Question: I want to display an 'image' to be 'fullscreen' :
'''
public class PhotoPleinEcranActivity extends Activity {
private Bundle data;
private ImageView img;
@Override
public void onCreate(Bundle savedInstanceState) {
super.onCreate(savedInstanceState);
requestWindowFeature(Window.FEATURE_NO_TITLE);
getWindow().setFlags(WindowManager.LayoutParams.FLAG_FULLSCREEN, WindowManager.LayoutParams.FLAG_FULLSCREEN);
setContentView(R.layout.photo_plein_ecran);
img = (ImageView)findViewById(R.id.zoom);
BitmapFactory.Options bfOptions = new BitmapFactory.Options();
bfOptions.inDither = true; //Disable Dithering mode
bfOptions.inPurgeable = true; //Tell to gc that whether it needs free memory, the Bitmap can be cleared
bfOptions.inInputShareable = true; //Which kind of reference will be used to recover the Bitmap data after being clear, when it will be used in the future
bfOptions.inTempStorage = new byte[32 * 1024];
data = getIntent().getExtras();
FileInputStream fs = null;
Bitmap bm;
try {
fs = new FileInputStream(new File(data.getString("path")));
if(fs != null) {
bm = BitmapFactory.decodeFileDescriptor(fs.getFD(), null, bfOptions);
img.setImageBitmap(bm);
}
} catch (IOException e) {
} finally {
if(fs != null) {
try {
fs.close();
} catch (IOException e) {
}
}
}
}
}
'''
The layout :
'''
<?xml version="1.0" encoding="utf-8"?>
<LinearLayout xmlns:android="http://schemas.android.com/apk/res/android"
xmlns:tools="http://schemas.android.com/tools"
android:layout_width="fill_parent"
android:layout_height="fill_parent"
android:layout_marginTop="0dip"
android:layout_marginBottom="0dip"
android:paddingTop="0dip"
android:paddingBottom="0dip"
android:orientation="horizontal">
<ImageView
android:id="@+id/zoom"
android:layout_width="fill_parent"
android:layout_height="fill_parent"
android:layout_marginTop="0dip"
android:layout_marginBottom="0dip"
android:paddingTop="0dip"
android:paddingBottom="0dip"
/>
</LinearLayout>
'''
Manifest file :
'''
<activity
android:name="com.ambre.impots.PhotoPleinEcranActivity"
android:label="@string/galleryPhotos"
android:theme="@android:style/Theme.NoTitleBar.Fullscreen">
</activity>
'''
At runtime there is a grey field at the bottom of the image ( I surrounded the grey field by a yellow color ) :

So how to make that grey field disappear ?
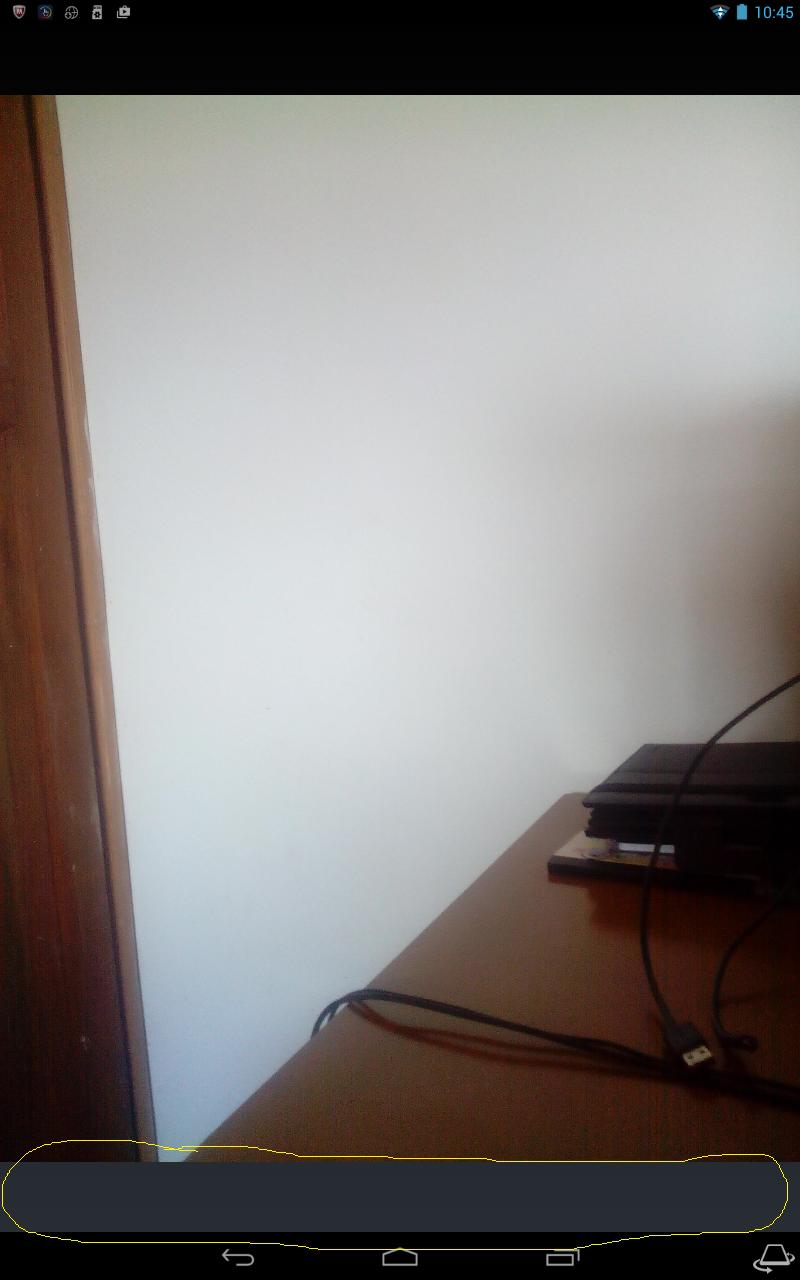
Answer: This will solve your problem.
Add below line in ImageView.
'''
android:scaleType="fitXY"
'''